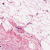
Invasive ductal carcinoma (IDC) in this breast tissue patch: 0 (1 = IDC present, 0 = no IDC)